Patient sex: M
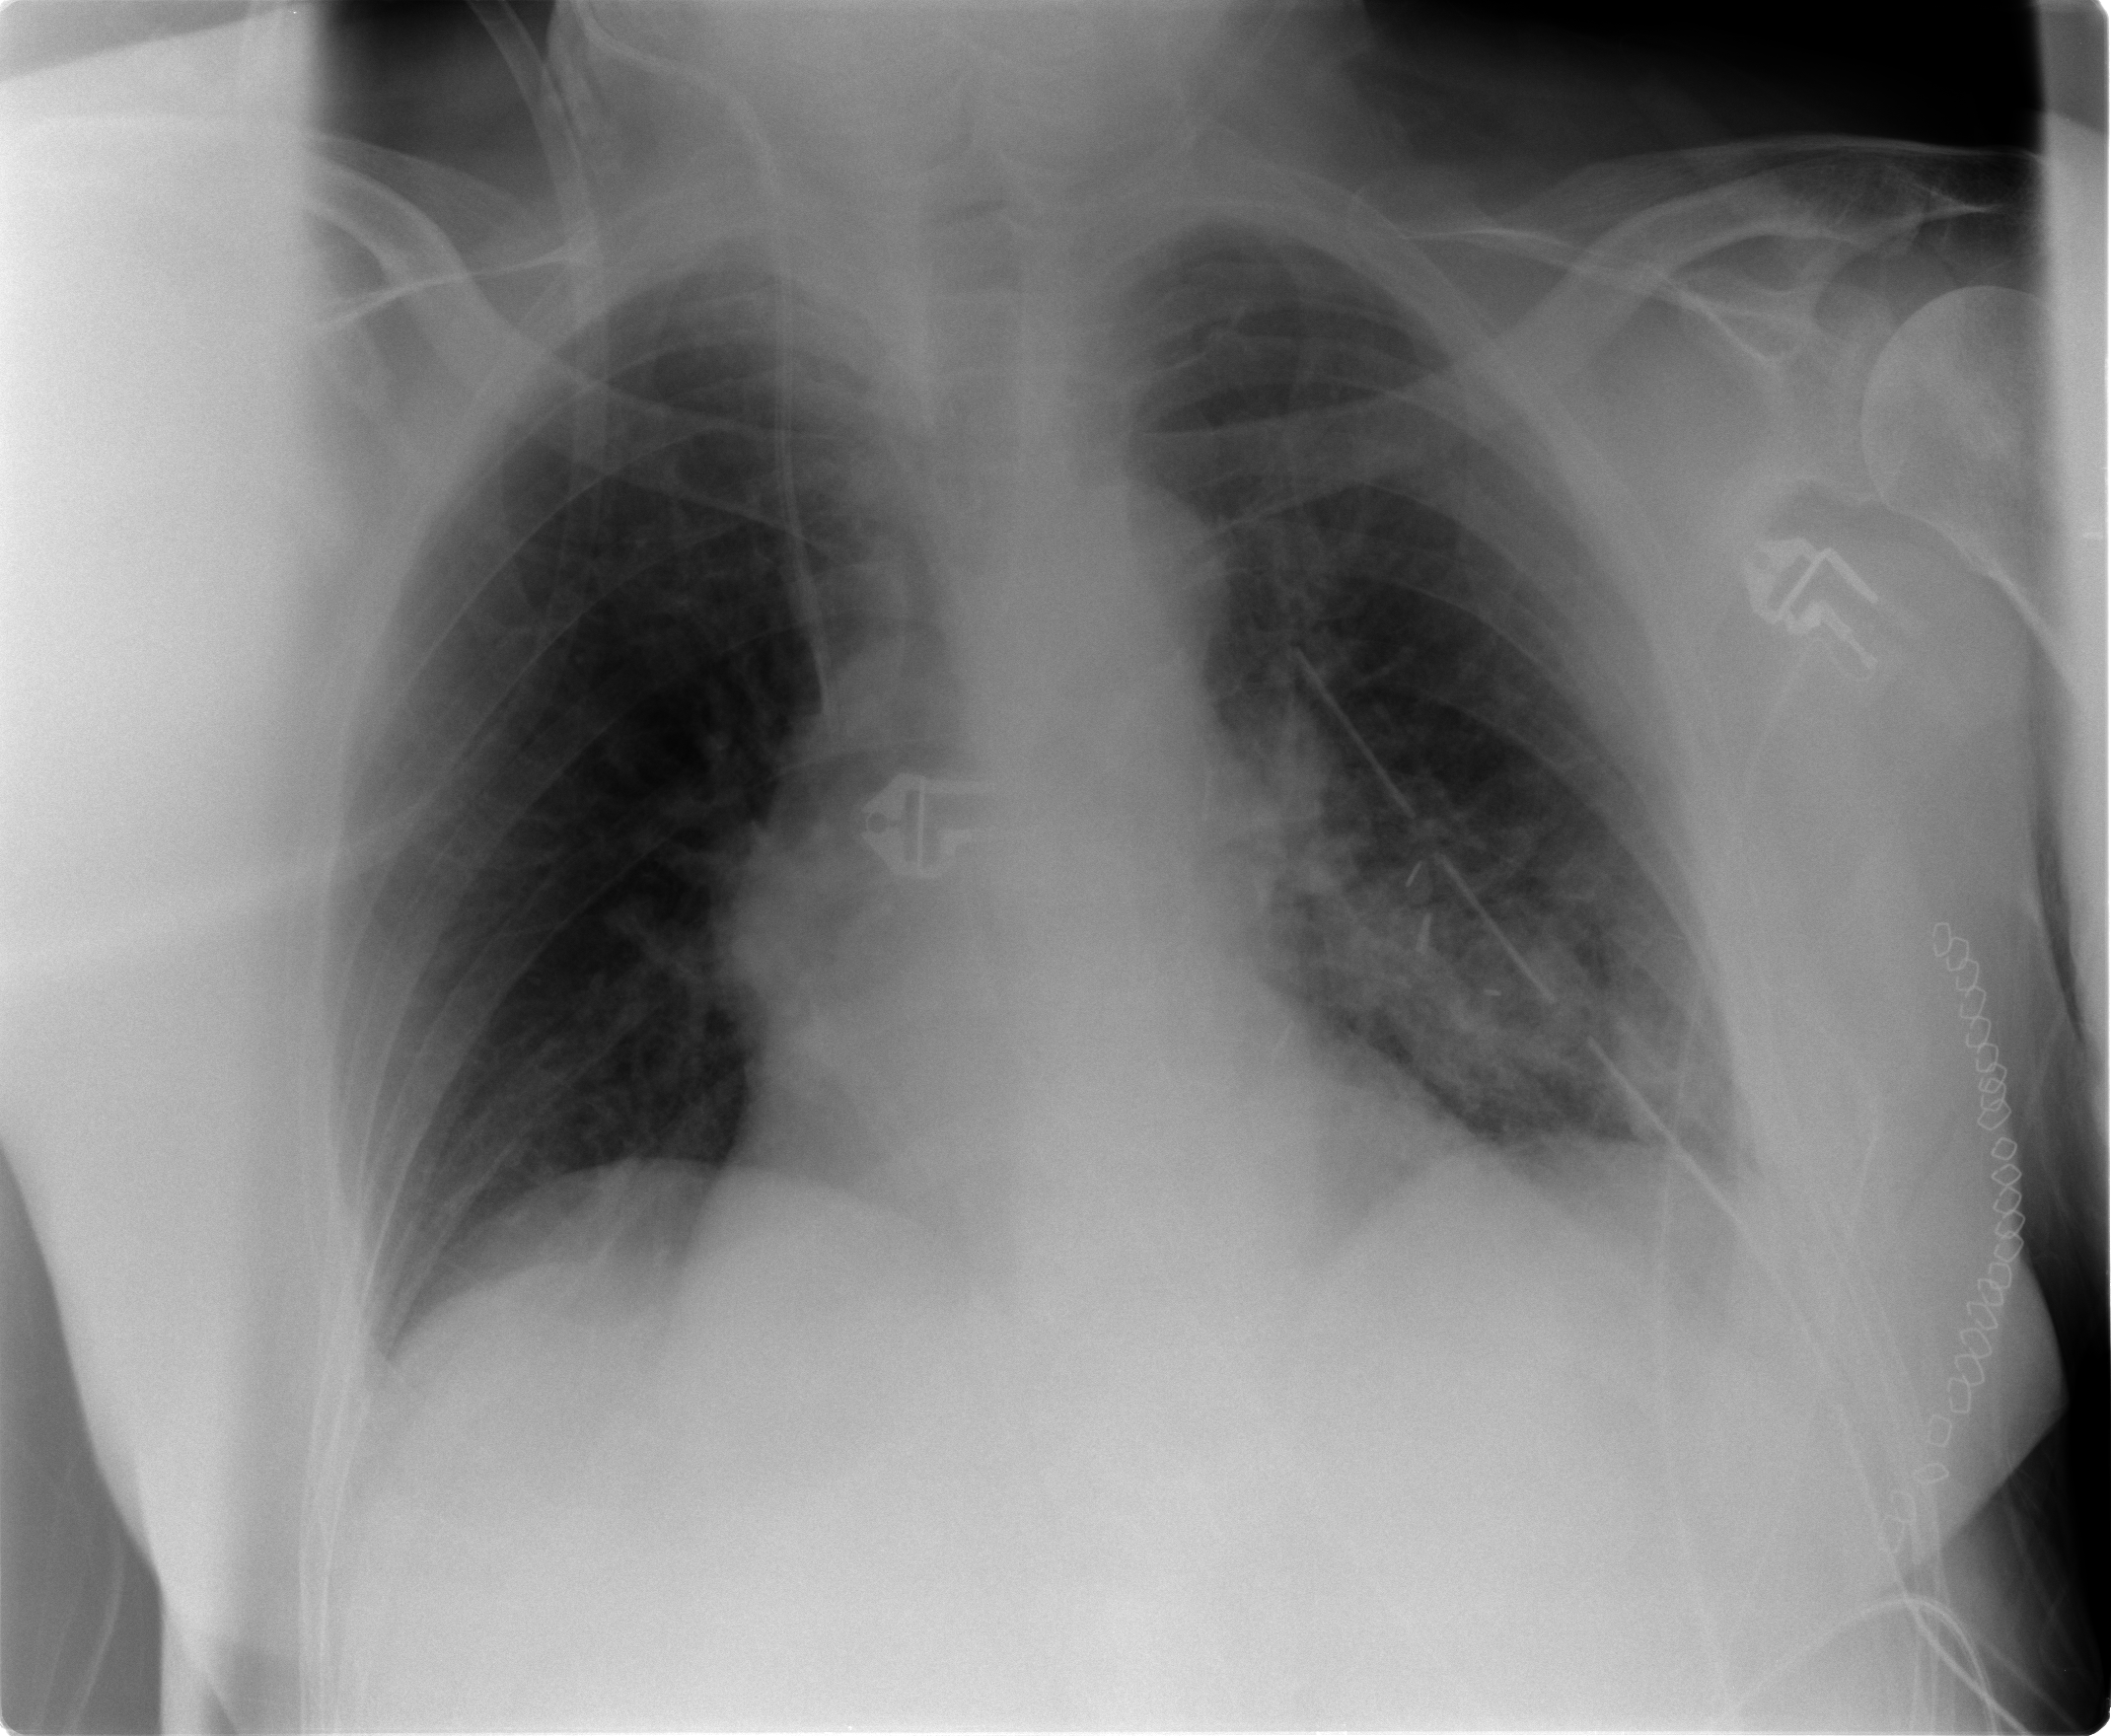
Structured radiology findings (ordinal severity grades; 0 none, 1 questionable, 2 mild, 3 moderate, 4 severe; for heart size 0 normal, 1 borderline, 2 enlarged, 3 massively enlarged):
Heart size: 2
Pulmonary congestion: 2
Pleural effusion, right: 0
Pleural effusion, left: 0
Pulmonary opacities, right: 0
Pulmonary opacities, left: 2
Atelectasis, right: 0
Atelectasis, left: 2